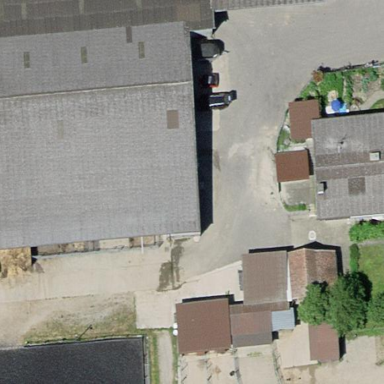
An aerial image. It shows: Farm with farmyard.